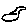
Label: bird